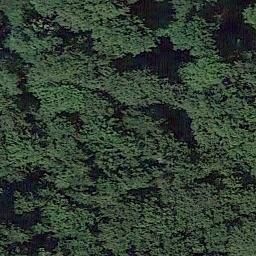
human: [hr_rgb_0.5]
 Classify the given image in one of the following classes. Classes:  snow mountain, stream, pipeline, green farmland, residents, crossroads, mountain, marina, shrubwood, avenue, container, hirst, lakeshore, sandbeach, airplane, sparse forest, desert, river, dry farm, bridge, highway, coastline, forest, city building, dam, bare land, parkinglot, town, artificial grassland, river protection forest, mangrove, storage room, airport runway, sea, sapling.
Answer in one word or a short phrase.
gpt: forest